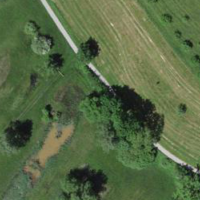
EUNIS habitat code: 16
Species observed at this site:
Passer montanus